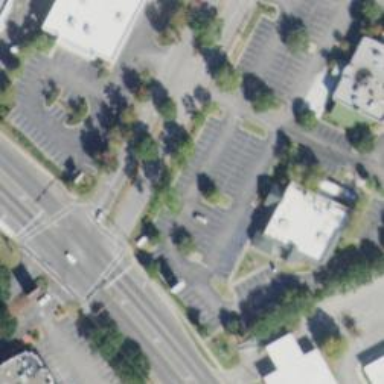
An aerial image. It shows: Parking space is available.